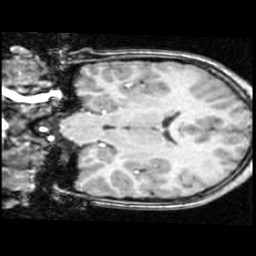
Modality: T1w
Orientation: coronal
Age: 11
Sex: female
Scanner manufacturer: ge
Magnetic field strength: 1.5 T
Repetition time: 0.03333 s
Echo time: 0.008 s